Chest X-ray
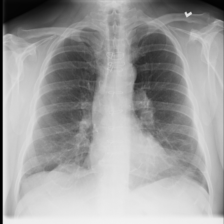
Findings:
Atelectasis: negative
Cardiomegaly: negative
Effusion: negative
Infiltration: negative
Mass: negative
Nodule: negative
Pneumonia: negative
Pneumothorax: negative
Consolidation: negative
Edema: negative
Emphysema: negative
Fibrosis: negative
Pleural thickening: negative
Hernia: negative